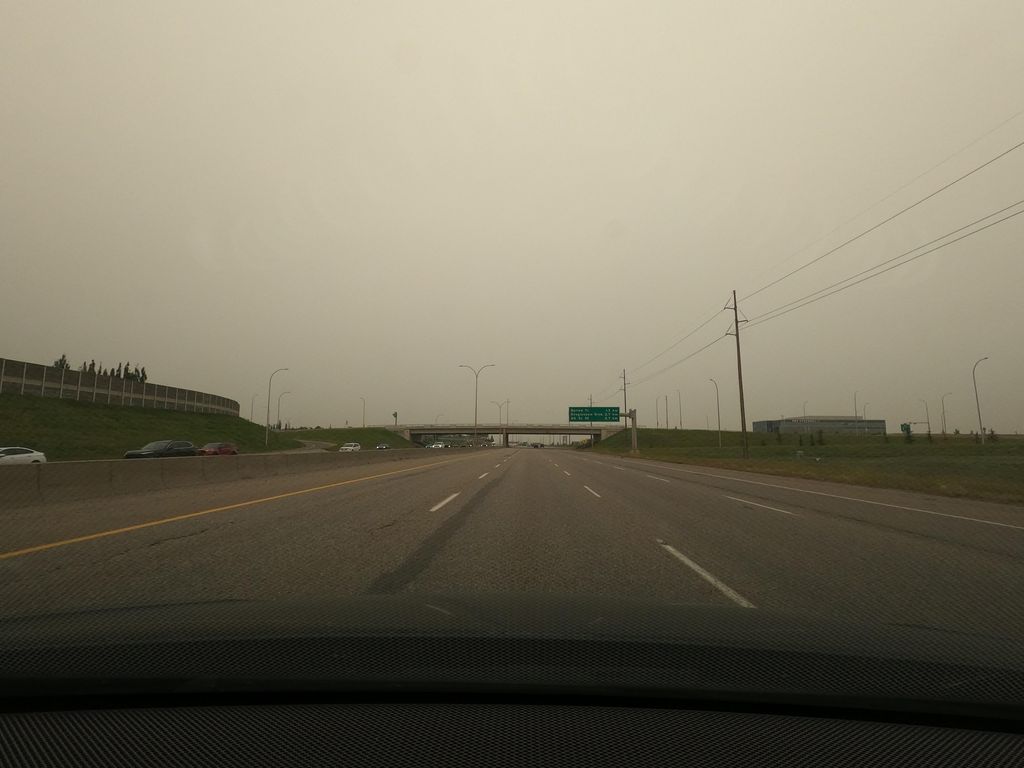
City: calgary